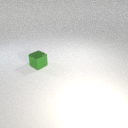
small green metal cube